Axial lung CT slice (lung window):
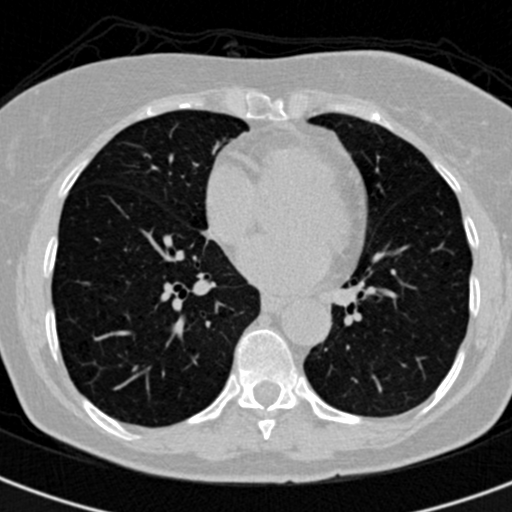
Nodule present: no